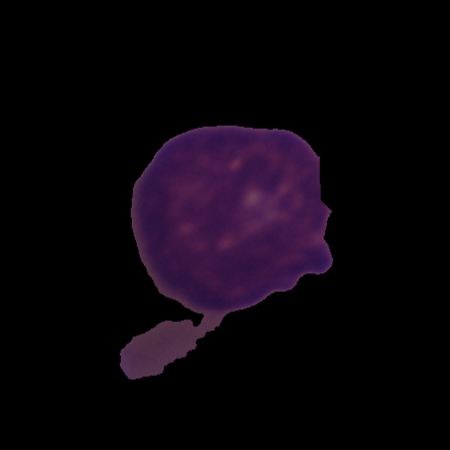
Label: cancer